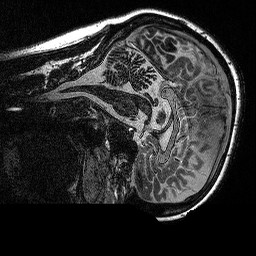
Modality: MP2RAGE
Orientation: sagittal
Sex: female
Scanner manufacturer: siemens
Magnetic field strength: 3 T
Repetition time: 5 s
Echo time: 0.00292 s